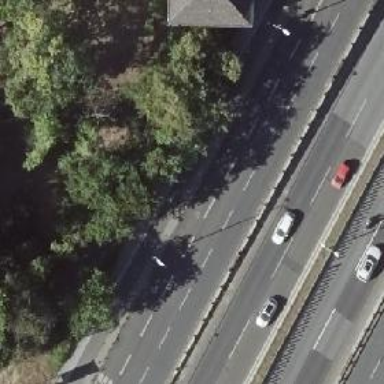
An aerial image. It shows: Asphalt secondary road with dedicated lane for buses on the right.